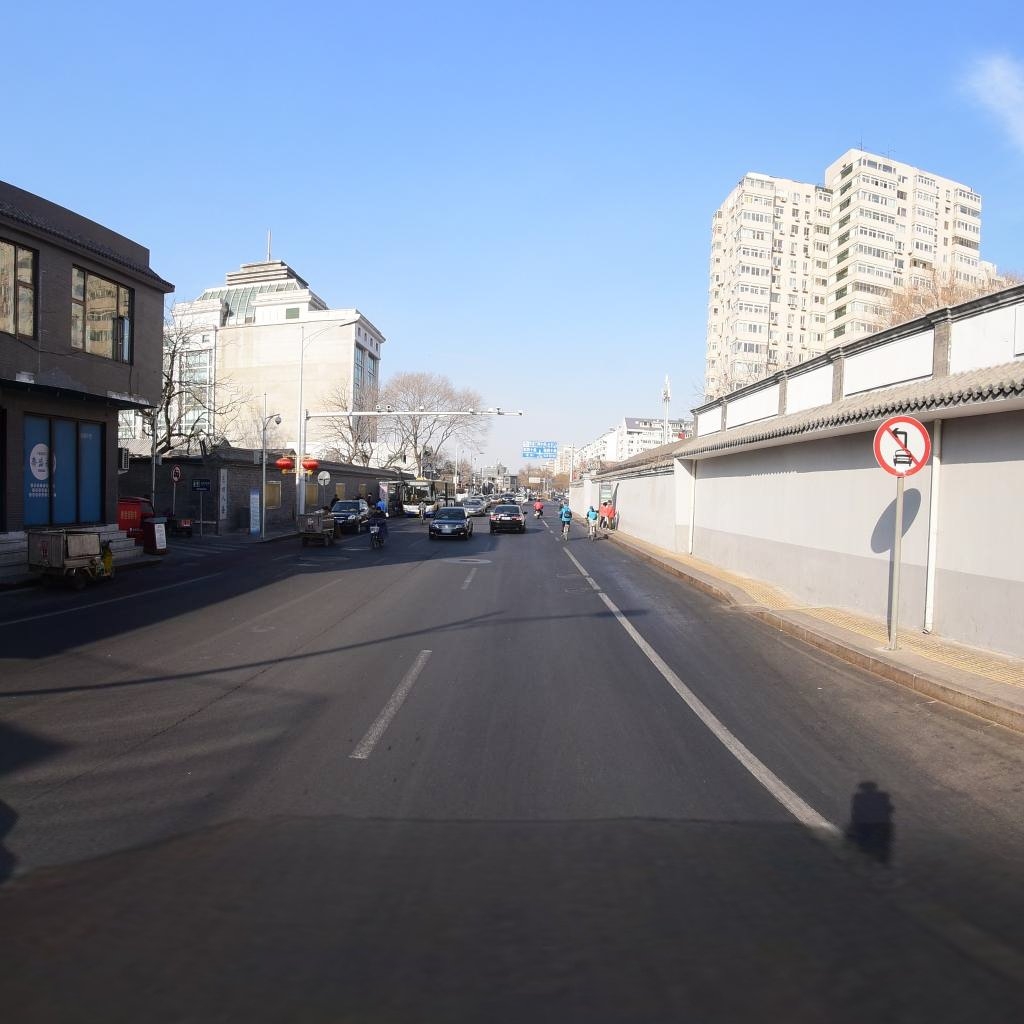
Region: Dongcheng
Road damage annotations: longitudinal crack, manhole cover